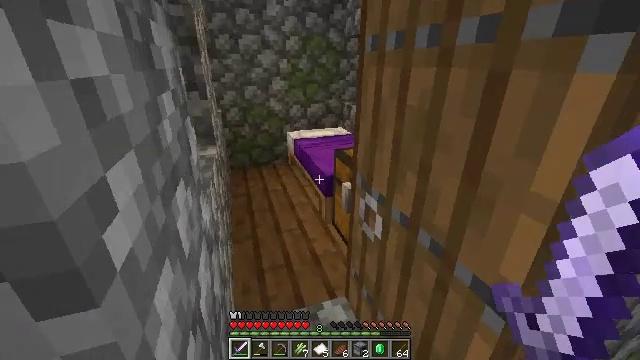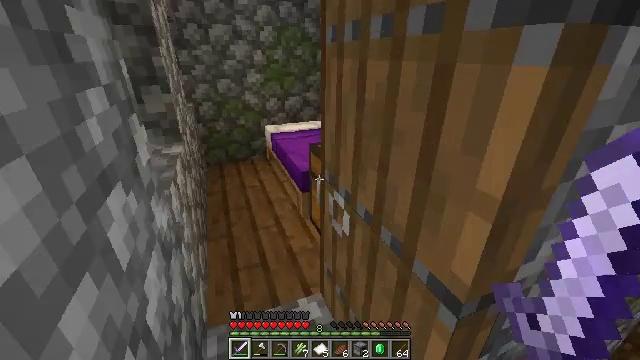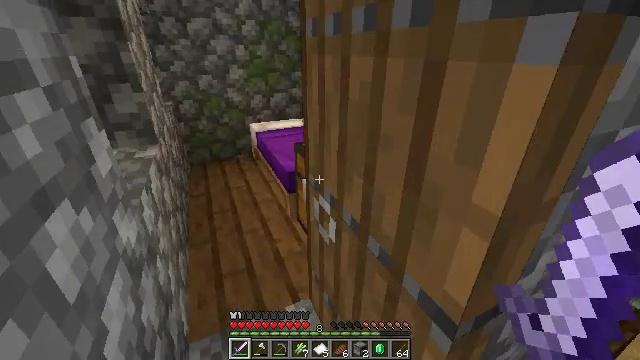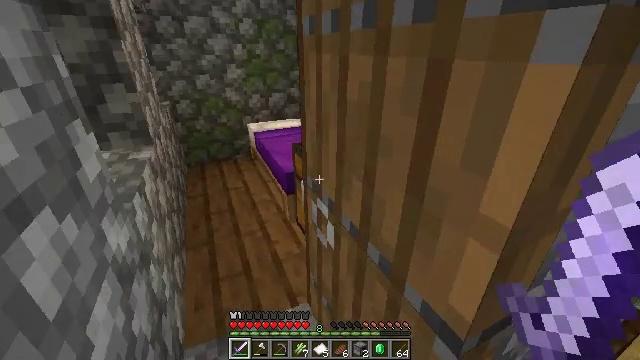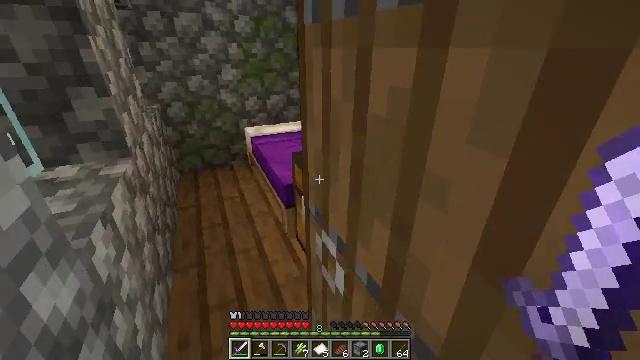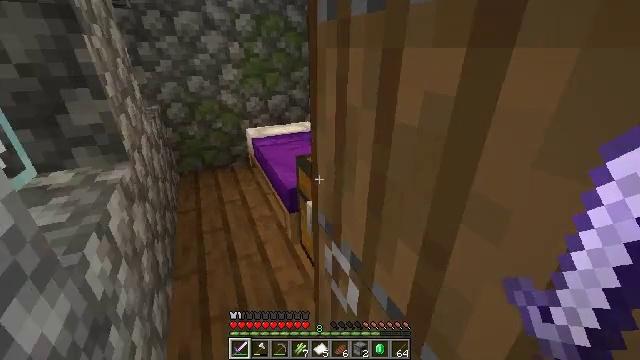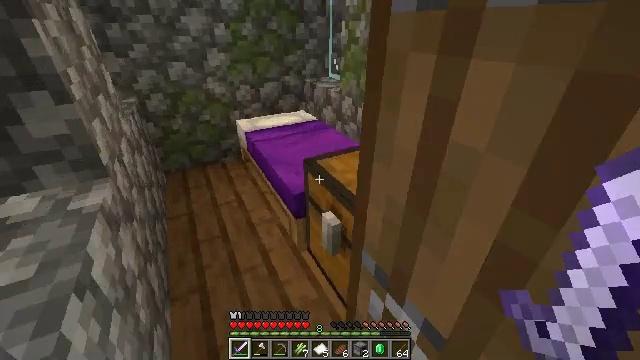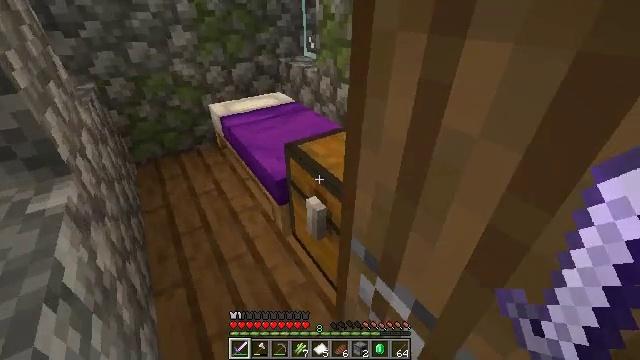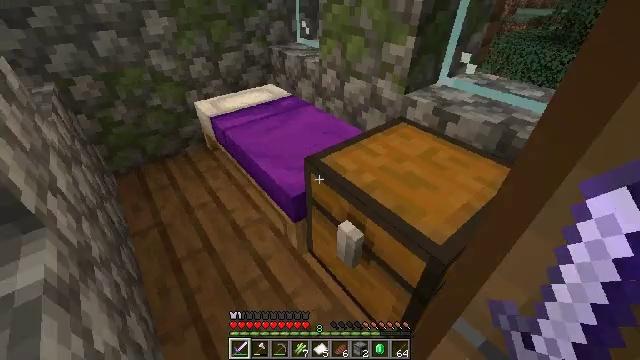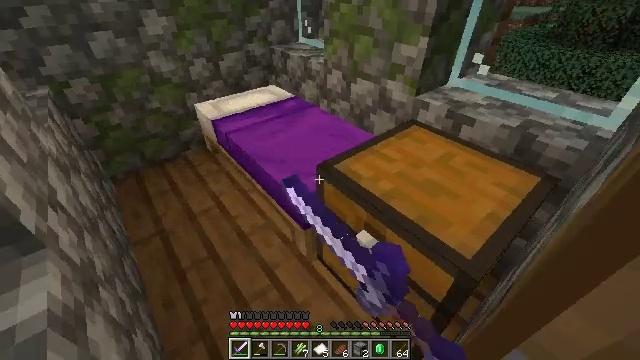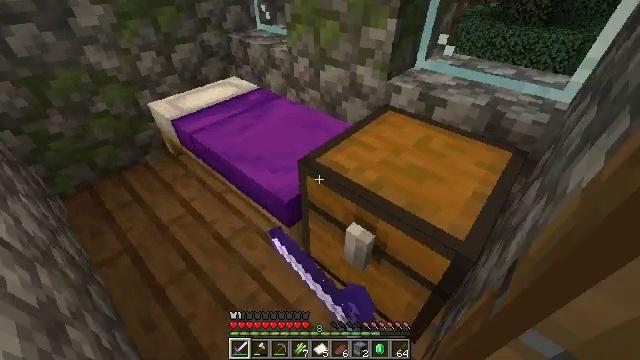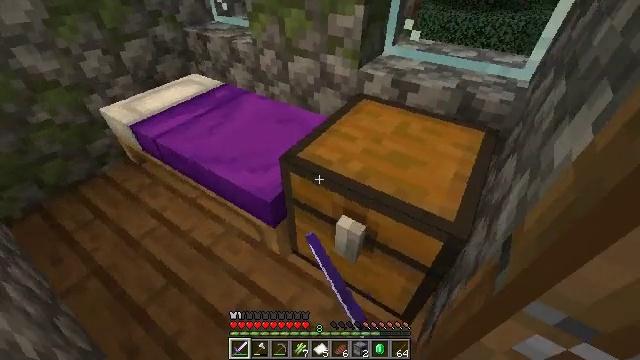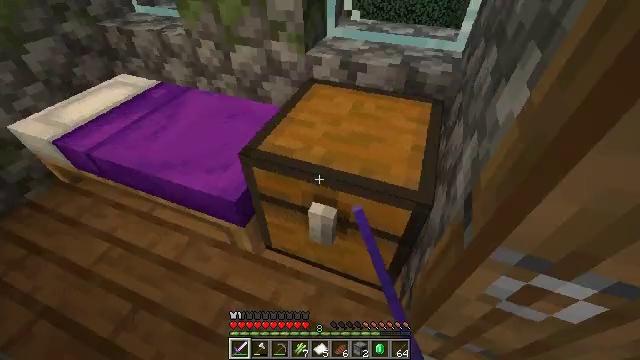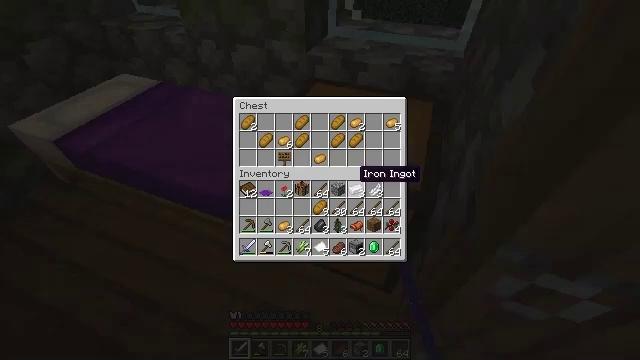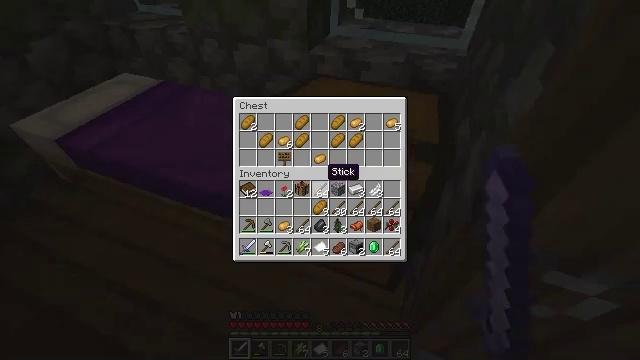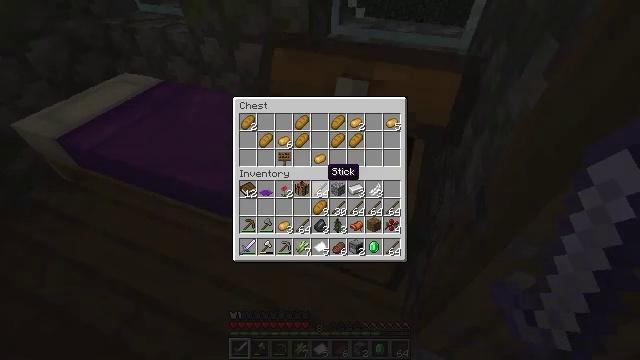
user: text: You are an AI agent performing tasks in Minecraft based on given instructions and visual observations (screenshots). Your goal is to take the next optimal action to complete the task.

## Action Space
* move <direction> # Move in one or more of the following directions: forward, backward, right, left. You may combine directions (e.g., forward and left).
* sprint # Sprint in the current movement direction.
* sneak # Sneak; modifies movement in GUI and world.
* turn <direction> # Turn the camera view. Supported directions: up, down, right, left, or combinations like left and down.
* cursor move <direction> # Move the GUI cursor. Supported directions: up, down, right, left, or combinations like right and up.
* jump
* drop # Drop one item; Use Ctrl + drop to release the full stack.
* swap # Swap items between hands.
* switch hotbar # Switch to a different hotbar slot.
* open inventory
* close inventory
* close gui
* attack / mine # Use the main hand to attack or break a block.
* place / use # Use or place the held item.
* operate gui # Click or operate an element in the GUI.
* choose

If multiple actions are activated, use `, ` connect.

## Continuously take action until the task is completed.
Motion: motion action
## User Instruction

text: Break the glass pane to collect it.
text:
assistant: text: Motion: move forward, turn right and down
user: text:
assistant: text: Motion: move forward, turn right
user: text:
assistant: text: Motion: move forward
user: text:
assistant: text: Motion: move forward
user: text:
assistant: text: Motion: move forward and move left
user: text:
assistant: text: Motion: move forward and move left, turn right and down
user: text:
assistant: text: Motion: move forward and move left, turn right and down
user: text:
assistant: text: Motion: move forward and move left, turn right and down, use / place
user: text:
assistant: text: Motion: move left, turn right, use / place
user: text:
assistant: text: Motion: turn right and down, use / place
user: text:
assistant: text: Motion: turn right and down
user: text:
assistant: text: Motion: turn right and down
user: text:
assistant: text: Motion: cursor move right, open gui
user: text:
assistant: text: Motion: cursor move left
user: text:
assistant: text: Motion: no_op
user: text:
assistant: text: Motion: no_op
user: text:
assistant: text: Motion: no_op
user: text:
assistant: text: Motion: sneak
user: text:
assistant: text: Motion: sneak, cursor move left and up
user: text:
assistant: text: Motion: sneak, cursor move left
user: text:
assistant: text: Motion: sneak, cursor move up
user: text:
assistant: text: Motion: sneak, cursor move up
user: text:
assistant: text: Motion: sneak
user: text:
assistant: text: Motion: sneak
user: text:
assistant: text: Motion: sneak
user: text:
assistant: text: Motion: sneak
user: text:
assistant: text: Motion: sneak, operate gui
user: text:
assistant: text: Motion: sneak, operate gui
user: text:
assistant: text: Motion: sneak
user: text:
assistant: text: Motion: sneak, cursor move left